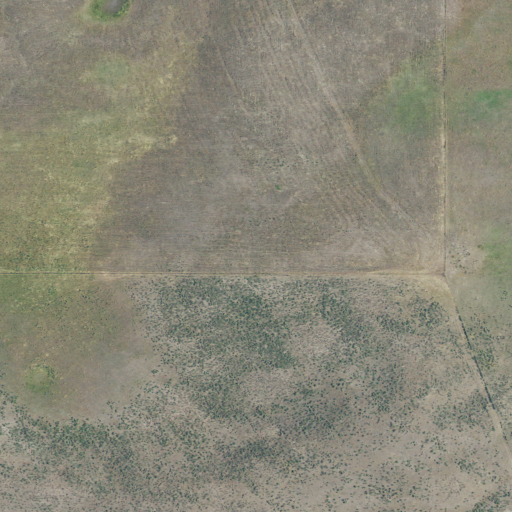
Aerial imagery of valley in Oregon named Bear Valley containing grassland, shrub, woody wetlands, herbaceous wetlands, and open development